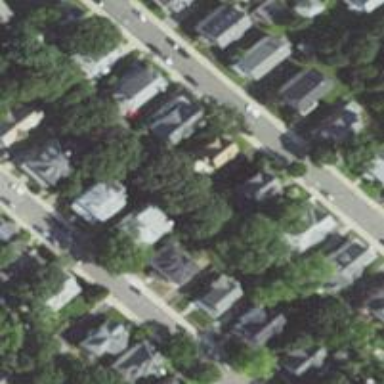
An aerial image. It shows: Sidewalk.